Aerial crown-view tile of a tropical tree (Barro Colorado Island, Panama), acquired 20250616:
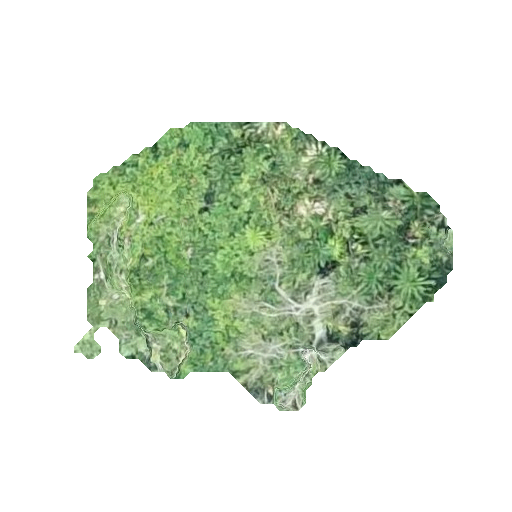
Species: Cecropia insignis
GBIF accepted scientific name: Cecropia insignis
Crown area: 108.811 m²